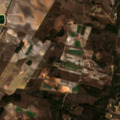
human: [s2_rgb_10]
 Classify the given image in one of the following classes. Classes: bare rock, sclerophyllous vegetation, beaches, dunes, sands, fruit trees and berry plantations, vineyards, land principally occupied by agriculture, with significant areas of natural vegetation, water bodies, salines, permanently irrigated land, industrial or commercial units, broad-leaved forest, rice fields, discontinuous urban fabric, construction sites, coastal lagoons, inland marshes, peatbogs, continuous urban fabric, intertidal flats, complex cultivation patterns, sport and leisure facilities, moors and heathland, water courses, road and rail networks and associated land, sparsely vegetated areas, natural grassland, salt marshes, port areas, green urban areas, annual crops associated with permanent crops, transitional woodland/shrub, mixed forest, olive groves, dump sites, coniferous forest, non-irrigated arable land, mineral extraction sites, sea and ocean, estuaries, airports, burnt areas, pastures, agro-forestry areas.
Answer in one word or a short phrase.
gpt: permanently irrigated land, complex cultivation patterns, land principally occupied by agriculture, with significant areas of natural vegetation, mixed forest, transitional woodland/shrub